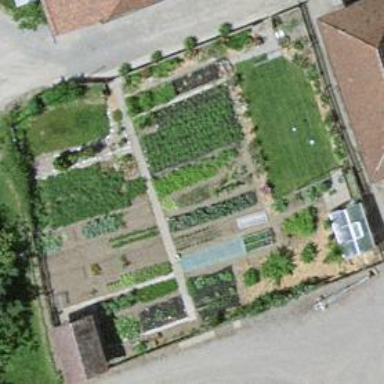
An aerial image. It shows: Garden area designated for leisure land.